Interaction volume radius: 5 \u00c5
Interaction volume height: 20 \u00c5
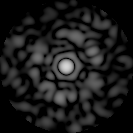
Disorder parameter: 0.8546